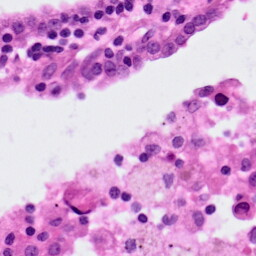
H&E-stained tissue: Lung